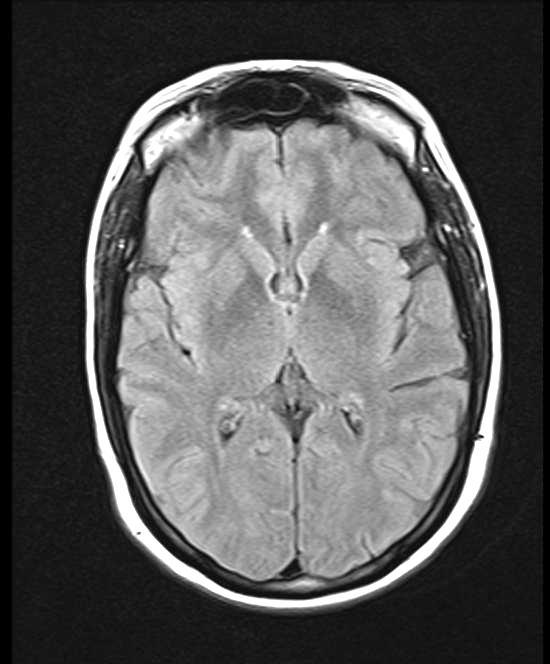
Label: notumor